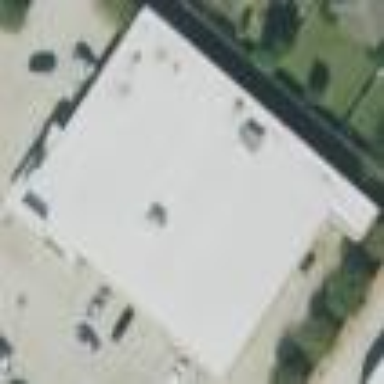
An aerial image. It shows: Supermarket building.